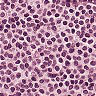
Metastatic tissue present: no